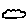
Label: cloud